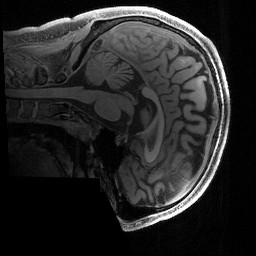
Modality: T1w
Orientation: sagittal
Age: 24
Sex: male
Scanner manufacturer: siemens
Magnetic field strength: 3 T
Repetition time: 2.4 s
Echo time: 0.00215 s